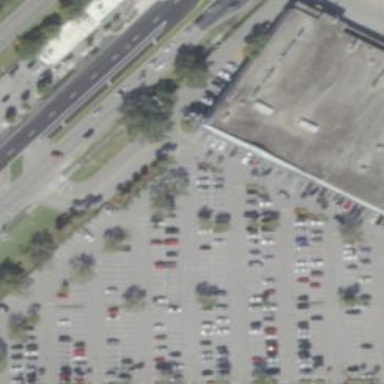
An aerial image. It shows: Street-side parking lot with asphalt surface.